Field crop: maize
Growth stage: 2
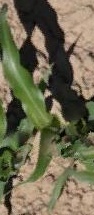
Species: maize